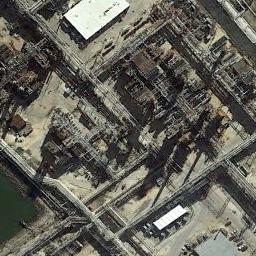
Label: industrial_area